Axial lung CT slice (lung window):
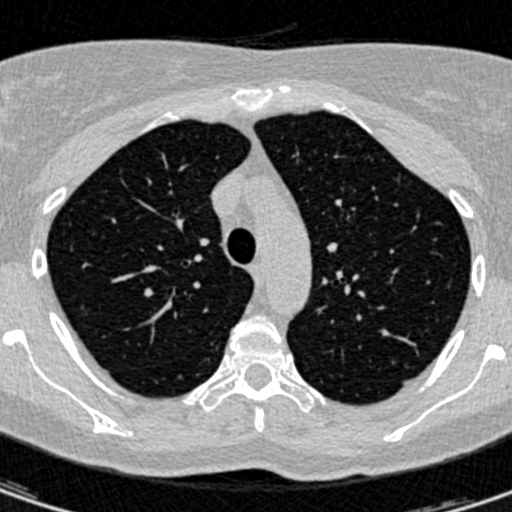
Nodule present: no